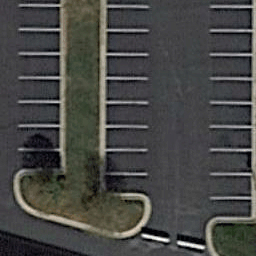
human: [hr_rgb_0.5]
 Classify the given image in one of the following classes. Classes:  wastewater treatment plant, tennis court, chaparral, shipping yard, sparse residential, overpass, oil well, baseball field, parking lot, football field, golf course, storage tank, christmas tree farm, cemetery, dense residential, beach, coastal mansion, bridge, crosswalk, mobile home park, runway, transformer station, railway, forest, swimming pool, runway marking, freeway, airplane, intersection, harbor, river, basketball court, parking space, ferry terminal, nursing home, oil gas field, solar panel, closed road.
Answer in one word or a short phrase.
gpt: parking space